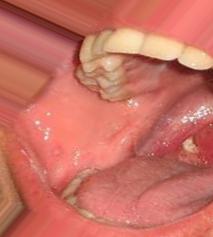
Condition: Mouth Ulcer